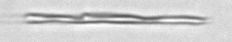
Label: fiber